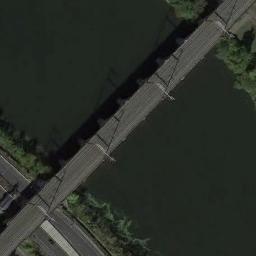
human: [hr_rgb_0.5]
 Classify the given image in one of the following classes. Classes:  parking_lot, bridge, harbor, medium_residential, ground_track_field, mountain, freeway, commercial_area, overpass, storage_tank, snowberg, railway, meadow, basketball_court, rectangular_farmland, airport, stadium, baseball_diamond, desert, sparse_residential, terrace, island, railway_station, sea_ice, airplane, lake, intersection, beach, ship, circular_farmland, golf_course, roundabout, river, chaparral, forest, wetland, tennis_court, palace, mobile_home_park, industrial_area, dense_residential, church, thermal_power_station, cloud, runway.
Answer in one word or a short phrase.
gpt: bridge